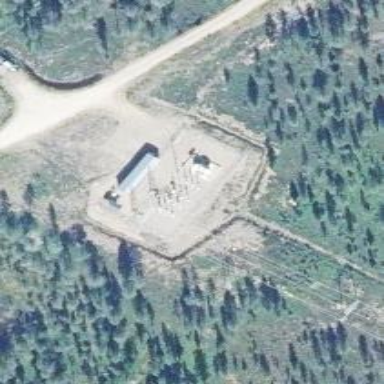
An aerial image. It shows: Minor distribution substation enclosed by chain link fence.